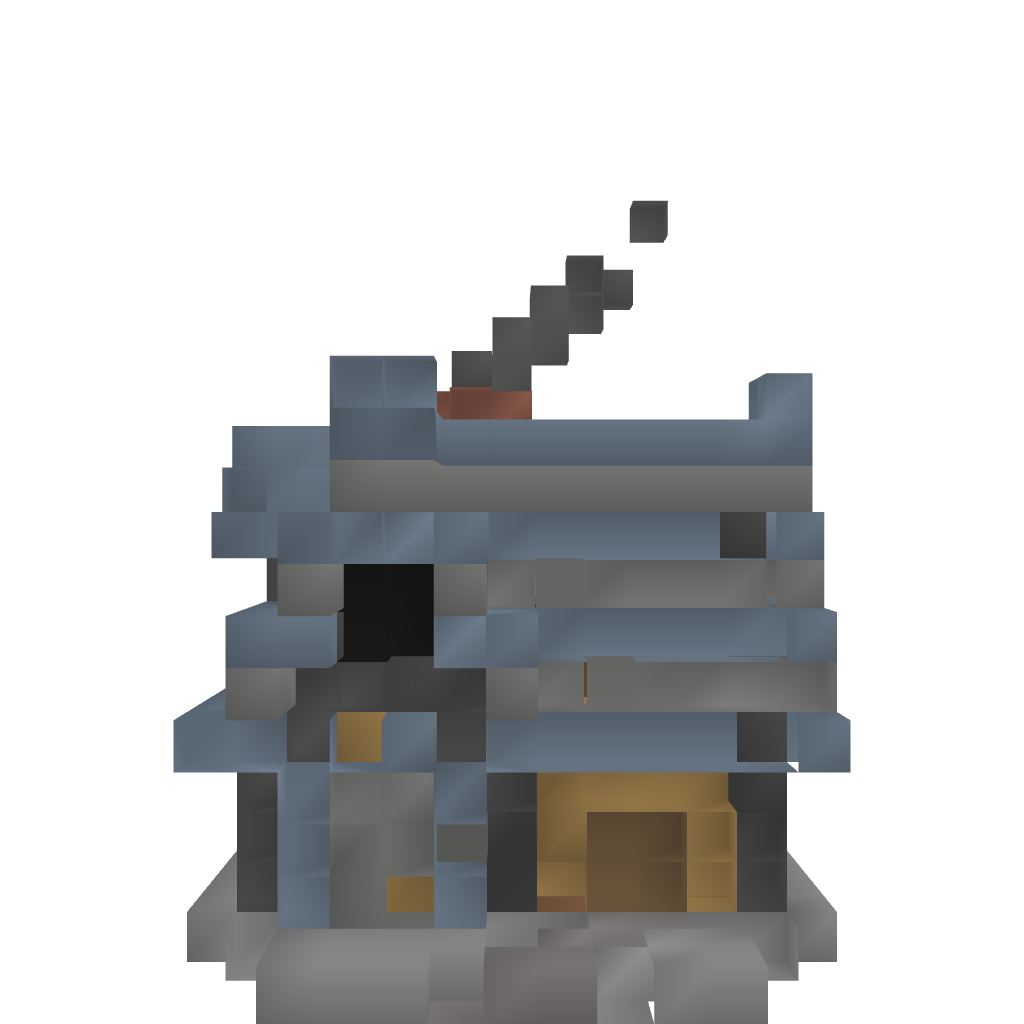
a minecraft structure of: Medieval House #2 (Experiment) :D